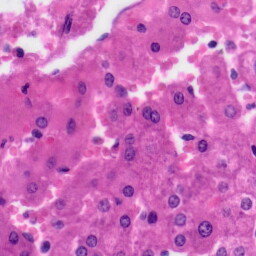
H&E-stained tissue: Liver